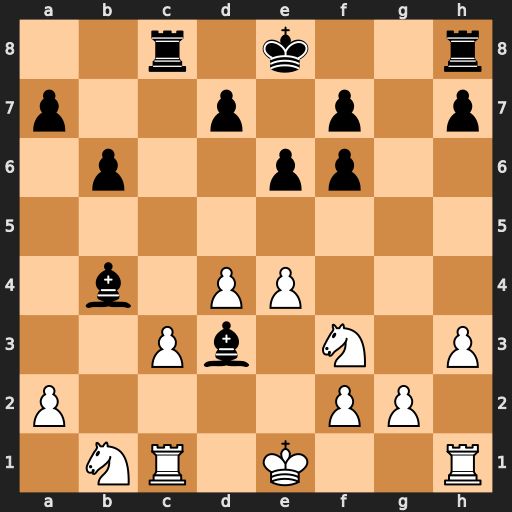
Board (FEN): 2r1k2r/p2p1p1p/1p2pp2/8/1b1PP3/2Pb1N1P/P4PP1/1NR1K2R
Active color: w
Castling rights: Kk
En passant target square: -
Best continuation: Kd2 Bxe4 cxb4